Question: I am building a very simple cms. The two objects in it are and
Here is the db schema i have currently:

Using this I can get a list of articles by tags 'SELECT ... WHERE web_tag.Name = 'News''
---
# Question
How can I get a list of articles which contain a tag.
I tried doing
'''
SELECT ... WHERE web_tag.Name != 'News'
'''
This work if the article has only one tag. It won't work if the article has more than one tag obviously
Thanks a bunch!
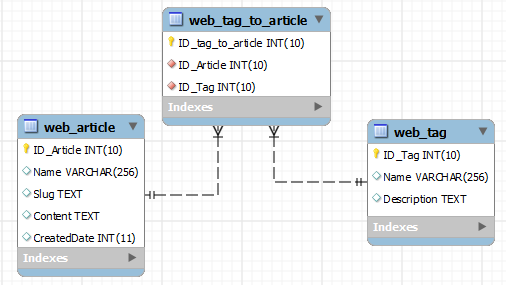
Answer: One way to do it
'''
SELECT a.id_article, a.name
FROM web_article a
WHERE NOT EXISTS
(
SELECT *
FROM web_tag_to_article ta JOIN web_tag t
ON ta.id_tag = t.id_tag
WHERE id_article = a.id_article
AND t.name = 'News'
)
'''
or
'''
SELECT id_article, name
FROM web_article
WHERE id_article NOT IN
(
SELECT id_article
FROM web_tag_to_article ta JOIN web_tag t
ON ta.id_tag = t.id_tag
GROUP BY id_article
HAVING MAX(t.name = 'News') = 1
)
'''
or
'''
SELECT a.id_article, a.name
FROM web_article a LEFT JOIN web_tag_to_article ta
ON a.id_article = ta.id_article LEFT JOIN web_tag t
ON ta.id_tag = t.id_tag
GROUP BY a.id_article, a.name
HAVING MAX(COALESCE(t.name,'') = 'News') = 0
'''
Here is <URL> demo